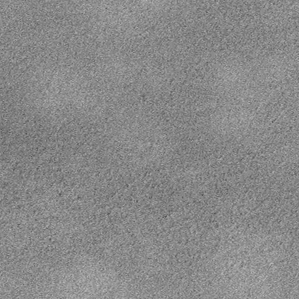
Label: frost